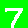
Digit: 7